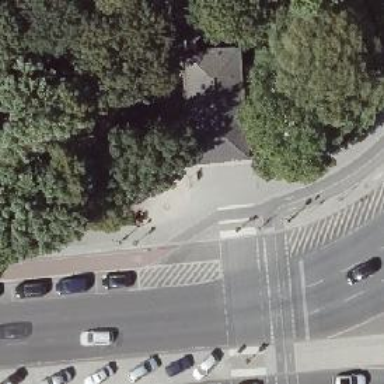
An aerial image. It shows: Cafe.